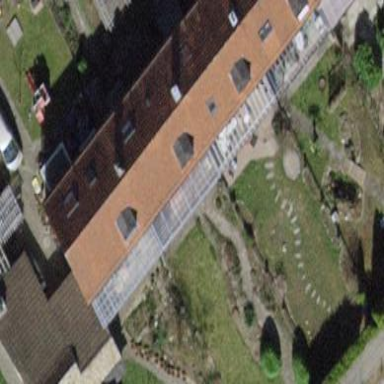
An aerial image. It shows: Gabled house with tiled roof.